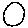
Label: circle